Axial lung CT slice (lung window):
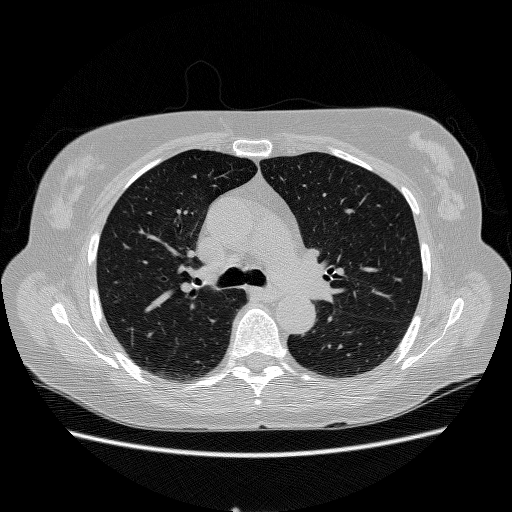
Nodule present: no